Field crop: maize
Growth stage: 2
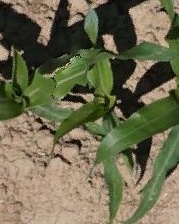
Species: maize